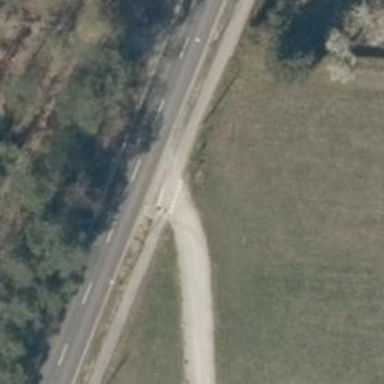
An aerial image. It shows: Secondary road with asphalt surface.